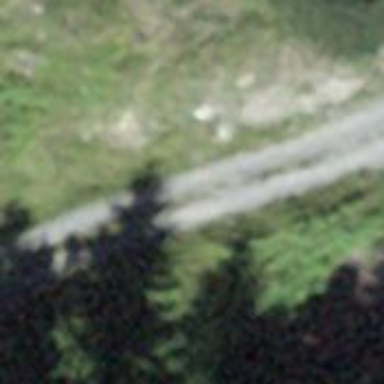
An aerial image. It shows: Gravel track with track type of grade3.